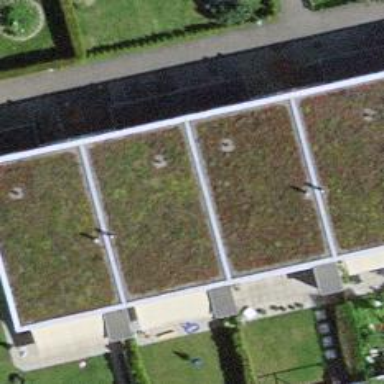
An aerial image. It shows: Flat roof terrace building.